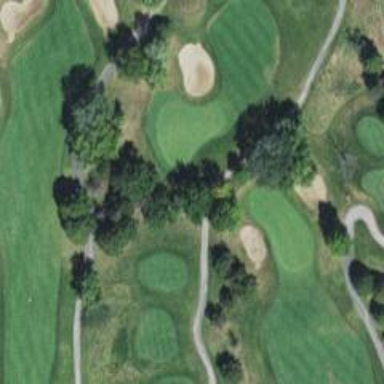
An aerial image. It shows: Golf hole.